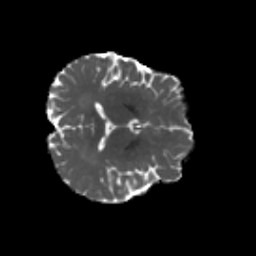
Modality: MD
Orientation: axial
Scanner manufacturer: siemens
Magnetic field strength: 3 T
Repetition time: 4.16 s
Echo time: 0.0806 s